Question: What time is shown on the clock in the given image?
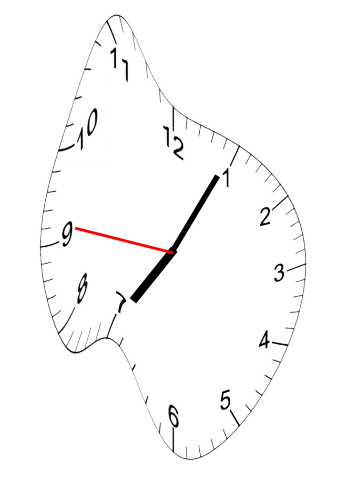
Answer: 07:04:46